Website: macys
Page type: cross-sells
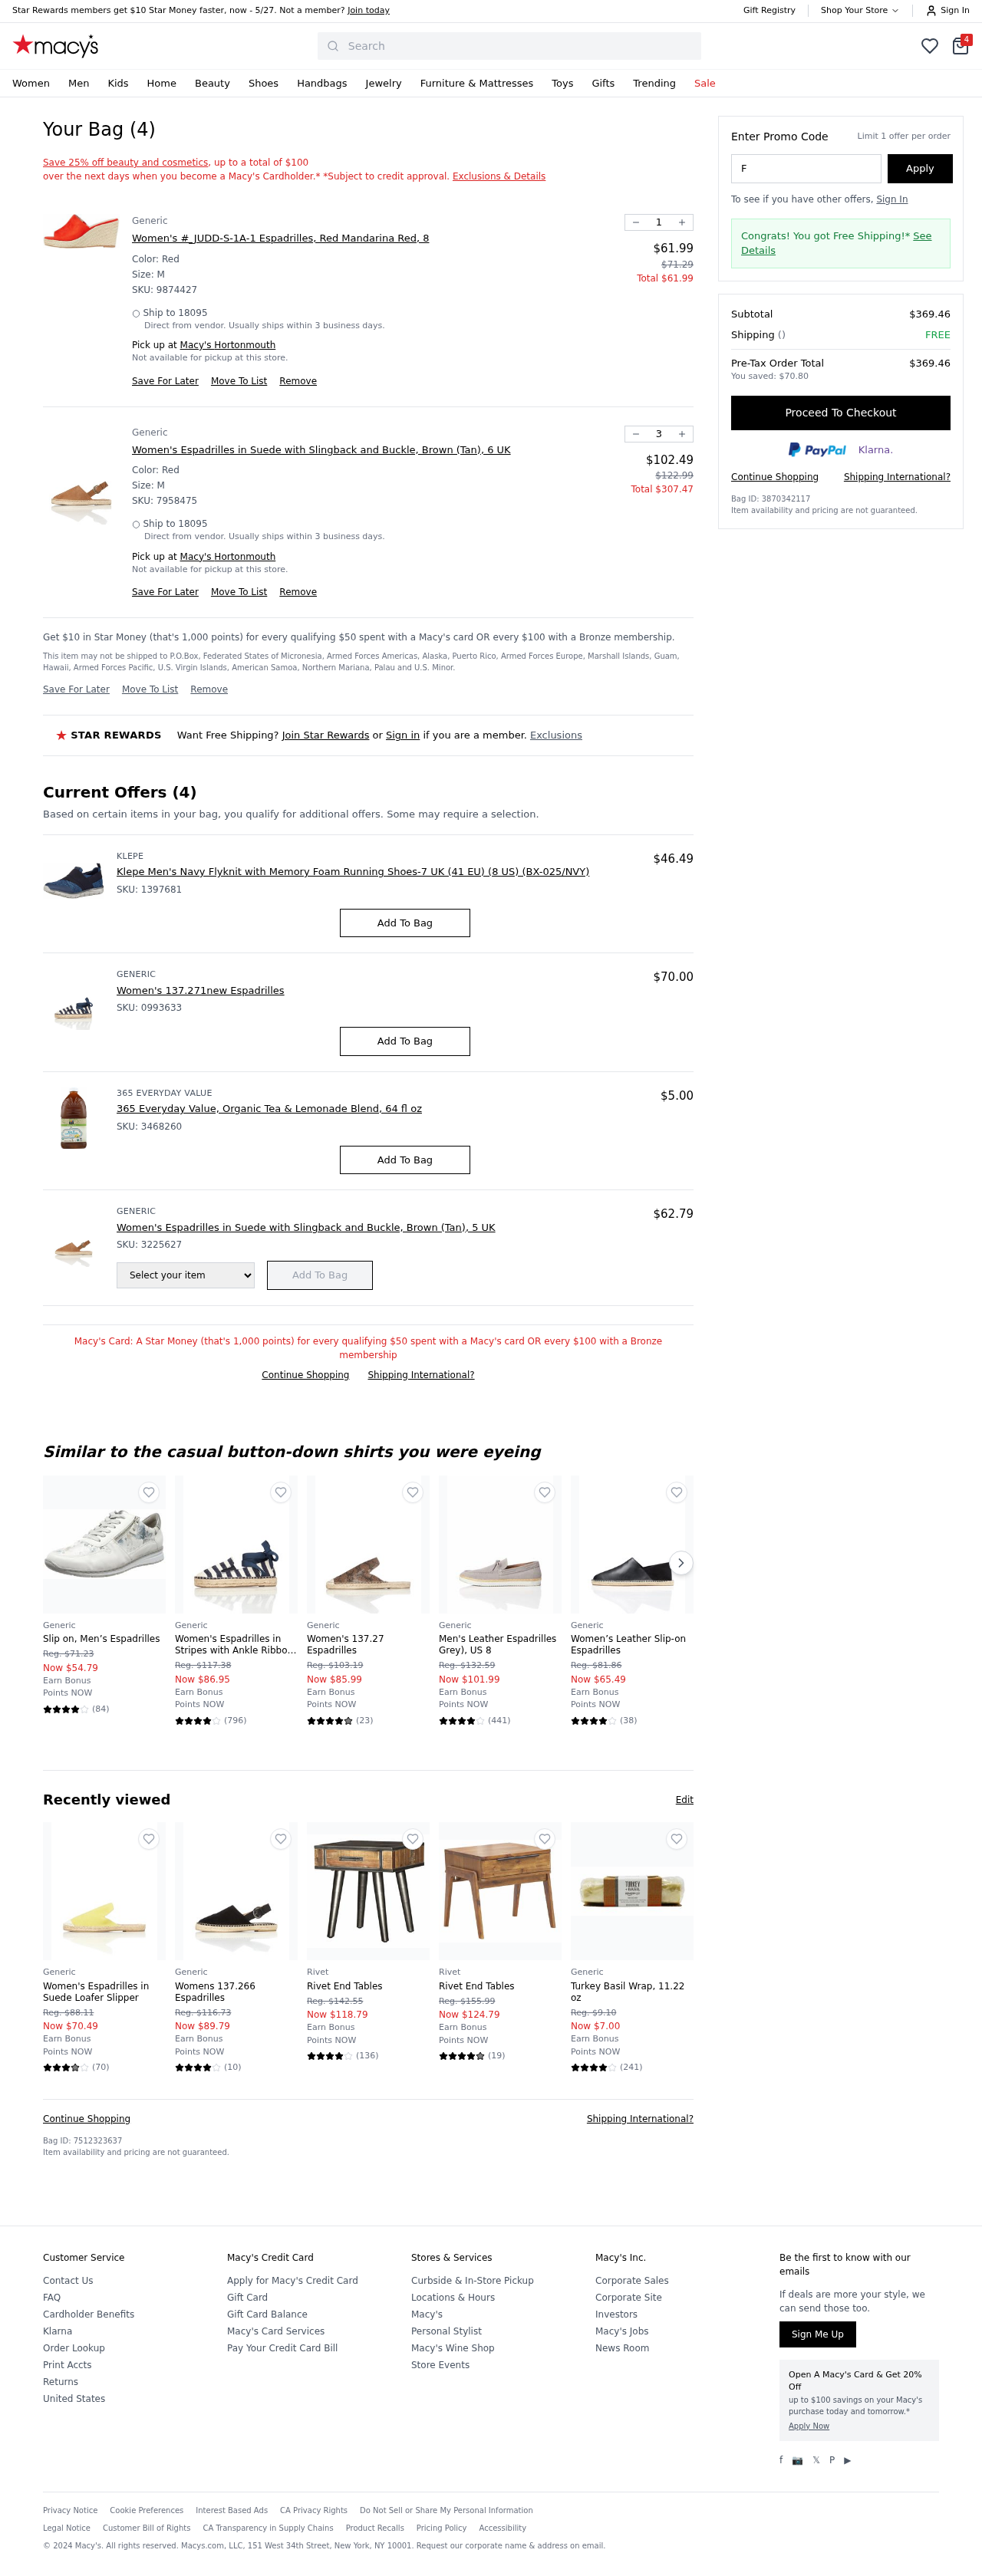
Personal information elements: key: PII_CITY
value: Hortonmouth
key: PII_POSTCODE
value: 18095
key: PII_PROMO_CODE
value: FIRST87
Product elements: key: PRODUCT10_BRAND
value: Generic
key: PRODUCT10_NAME
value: Women's Espadrilles in Suede Loafer Slipper
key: PRODUCT10_NUM_RATINGS
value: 70
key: PRODUCT10_PRICE
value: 70.49
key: PRODUCT10_RATING
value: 3.7
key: PRODUCT11_BRAND
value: Generic
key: PRODUCT11_NAME
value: Womens 137.266 Espadrilles
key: PRODUCT11_NUM_RATINGS
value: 10
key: PRODUCT11_PRICE
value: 89.79
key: PRODUCT11_RATING
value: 4.3
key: PRODUCT12_BRAND
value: Rivet
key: PRODUCT12_NAME
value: Rivet End Tables
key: PRODUCT12_NUM_RATINGS
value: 136
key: PRODUCT12_PRICE
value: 118.79
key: PRODUCT12_RATING
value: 4.4
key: PRODUCT13_BRAND
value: Rivet
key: PRODUCT13_NAME
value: Rivet End Tables
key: PRODUCT13_NUM_RATINGS
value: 19
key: PRODUCT13_PRICE
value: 124.79
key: PRODUCT13_RATING
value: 4.6
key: PRODUCT14_BRAND
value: Generic
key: PRODUCT14_NAME
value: Turkey Basil Wrap, 11.22 oz
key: PRODUCT14_NUM_RATINGS
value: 241
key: PRODUCT14_PRICE
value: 7
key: PRODUCT14_RATING
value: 4.2
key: PRODUCT15_BRAND
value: Klepe
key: PRODUCT15_NAME
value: Klepe Men's Navy Flyknit with Memory Foam Running Shoes-7 UK (41 EU) (8 US) (BX-025/NVY)
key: PRODUCT15_PRICE
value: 46.49
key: PRODUCT16_BRAND
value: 365 Everyday Value
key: PRODUCT16_NAME
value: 365 Everyday Value, Organic Tea & Lemonade Blend, 64 fl oz
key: PRODUCT16_PRICE
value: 5
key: PRODUCT1_BRAND
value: Generic
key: PRODUCT1_NAME
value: Women's #_JUDD-S-1A-1 Espadrilles, Red Mandarina Red, 8
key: PRODUCT1_PRICE
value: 61.99
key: PRODUCT1_QUANTITY
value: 1
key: PRODUCT2_BRAND
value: Generic
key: PRODUCT2_NAME
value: Women's Espadrilles in Suede with Slingback and Buckle, Brown (Tan), 6 UK
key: PRODUCT2_PRICE
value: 102.49
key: PRODUCT2_QUANTITY
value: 3
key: PRODUCT3_BRAND
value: Generic
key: PRODUCT3_NAME
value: Women's 137.271new Espadrilles
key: PRODUCT3_PRICE
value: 70
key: PRODUCT4_BRAND
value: Generic
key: PRODUCT4_NAME
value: Women's Espadrilles in Suede with Slingback and Buckle, Brown (Tan), 5 UK
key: PRODUCT4_PRICE
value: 62.79
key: PRODUCT5_BRAND
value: Generic
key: PRODUCT5_NAME
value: Slip on, Men’s Espadrilles
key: PRODUCT5_NUM_RATINGS
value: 84
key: PRODUCT5_PRICE
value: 54.79
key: PRODUCT5_RATING
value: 4.2
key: PRODUCT6_BRAND
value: Generic
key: PRODUCT6_NAME
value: Women's Espadrilles in Stripes with Ankle Ribbon, Multicolour (Navy/White), 6 UK,137.271NEW
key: PRODUCT6_NUM_RATINGS
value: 796
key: PRODUCT6_PRICE
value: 86.95
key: PRODUCT6_RATING
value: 4.1
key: PRODUCT7_BRAND
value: Generic
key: PRODUCT7_NAME
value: Women's 137.27 Espadrilles
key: PRODUCT7_NUM_RATINGS
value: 23
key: PRODUCT7_PRICE
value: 85.99
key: PRODUCT7_RATING
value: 4.6
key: PRODUCT8_BRAND
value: Generic
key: PRODUCT8_NAME
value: Men's Leather Espadrilles Grey), US 8
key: PRODUCT8_NUM_RATINGS
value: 441
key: PRODUCT8_PRICE
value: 101.99
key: PRODUCT8_RATING
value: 4.2
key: PRODUCT9_BRAND
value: Generic
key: PRODUCT9_NAME
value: Women’s Leather Slip-on Espadrilles
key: PRODUCT9_NUM_RATINGS
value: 38
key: PRODUCT9_PRICE
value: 65.49
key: PRODUCT9_RATING
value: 4.4
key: PRODUCT1_SKU
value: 9874427
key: PRODUCT1_ORIGINAL_PRICE
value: $71.29
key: PRODUCT1_TOTAL
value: $61.99
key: PRODUCT2_SKU
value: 7958475
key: PRODUCT2_ORIGINAL_PRICE
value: $122.99
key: PRODUCT2_TOTAL
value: $307.47
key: PRODUCT15_SKU
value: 1397681
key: PRODUCT3_SKU
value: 0993633
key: PRODUCT16_SKU
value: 3468260
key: PRODUCT4_SKU
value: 3225627
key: PRODUCT5_ORIGINAL_PRICE
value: Reg. $71.23
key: PRODUCT6_ORIGINAL_PRICE
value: Reg. $117.38
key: PRODUCT7_ORIGINAL_PRICE
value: Reg. $103.19
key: PRODUCT8_ORIGINAL_PRICE
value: Reg. $132.59
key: PRODUCT9_ORIGINAL_PRICE
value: Reg. $81.86
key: PRODUCT10_ORIGINAL_PRICE
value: Reg. $88.11
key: PRODUCT11_ORIGINAL_PRICE
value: Reg. $116.73
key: PRODUCT12_ORIGINAL_PRICE
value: Reg. $142.55
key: PRODUCT13_ORIGINAL_PRICE
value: Reg. $155.99
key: PRODUCT14_ORIGINAL_PRICE
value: Reg. $9.10
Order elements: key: ORDER_NUM_ITEMS
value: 4
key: ORDER_SUBTOTAL
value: $369.46
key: ORDER_TOTAL
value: $369.46
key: ORDER_SAVINGS
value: $70.80
Search elements: key: HEADER_SEARCH
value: Search